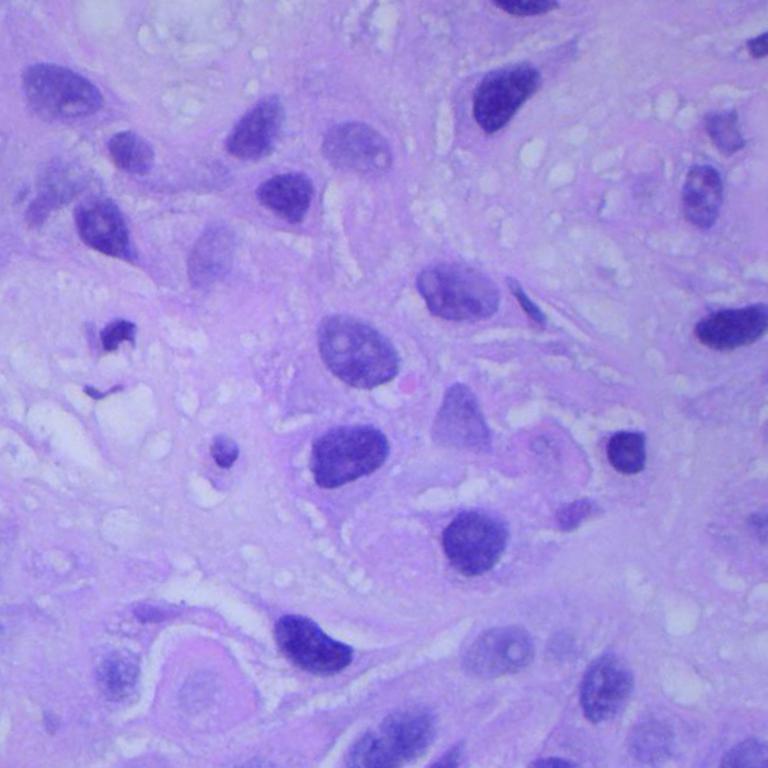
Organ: lung
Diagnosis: squamous carcinomas